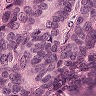
Metastatic tissue present: yes